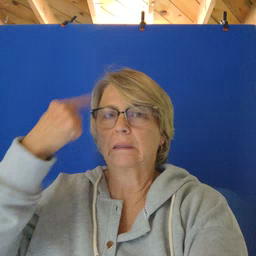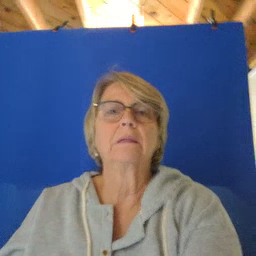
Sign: face